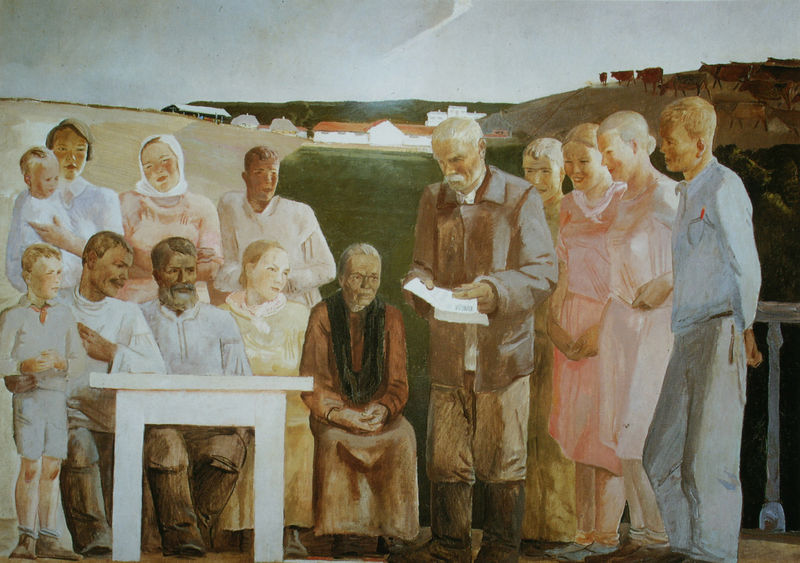
Titel: Die Kolchosenarbeiter
Künstler: Aleksandr Dejneka
Standort: St. Petersburg
Institution: Russisches Museum
Schlagwörter: blau, blätter, gruppe, himmel, mann, weiß, frauen, grün, landschaft, menschen, sitzen, braun, kleid, kleider, licht, männer, orange, schwarz, tisch, haus, tiere, wiese, rock, bart, gericht, gesichter, hemd, hose, jacke, alte, falten, kragen, stehen, vollbart, hände, feld, felder, horizont, häuser, hügel, kühe, natur, vieh, weide, realismus, eltern, familie, kind, mutter, rosa, bauern, genre, kinder, himmelblau, lächeln, papier, schuhe, unterricht, acker, hemden, russland, dorf, tag, herde, bauernhof, hof, baby, amerika, men, people, white, painting, table, kopftuch, lesen, geländer, junge, warten, knie, neue sachlichkeit, freude, bauer, lachen, strümpfe, veranda, rinder, greis, zettel, stiefel, treffen, kleinkind, brief, man, chor, houses, gehöft, landwirtschaft, generationen, usa, greisin, zuhörer, spaten, grossmutter, vorlesen, town, enkel, grossfamilie, getreidefeld, kuhherde, nachricht, siedler, cattle, cow, interessiert, zusammenkunft, eige, verlesung, kolchose, kombinat, großeltern, kühen, neuer realismus, weand, pilgrim